Interaction volume radius: 5 \u00c5
Interaction volume height: 20 \u00c5
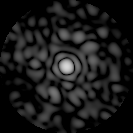
Disorder parameter: 0.7875